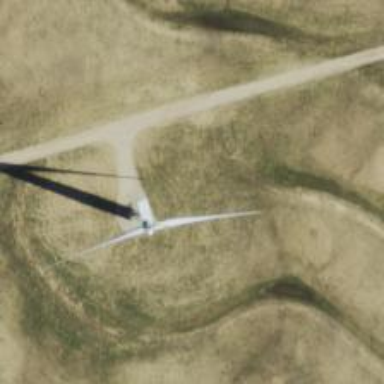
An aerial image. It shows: Wind generator in the form of horizontal axis wind turbine.